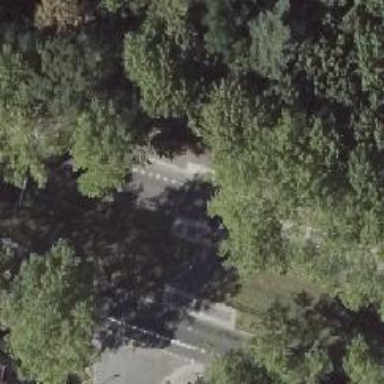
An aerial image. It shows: Unmarked crossing on asphalt footway.